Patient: sex M, age 64
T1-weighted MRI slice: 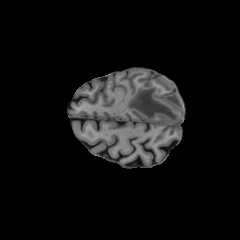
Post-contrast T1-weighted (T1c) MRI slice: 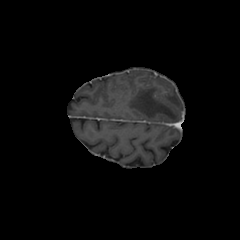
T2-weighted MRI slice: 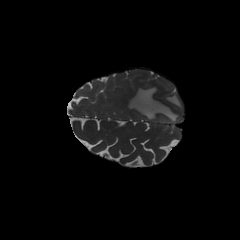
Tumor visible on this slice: yes
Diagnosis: Glioblastoma, IDH-wildtype
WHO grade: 4